九年级 · 度量几何学
如图, 在矩形 $A B C D$ 中, $A B=4, A D=2$, 动点 $P$ 从点 $A$ 开始以每秒 2 个单位长度沿 $A B$ 向终点 $B$ 运动, 同时, 动点 $Q$ 从点 $C$ 开始沿 $C-D-A$ 以每秒 3 个单位长度向终点 $A$ 运动, 它们同时到达终点. 连接 $P Q$ 交 $A C$ 于点 $E$. 过点 $E$ 作 $E F \perp P Q$, 交直线 $C D$ 于点 $F$.

(1)当点 $Q$ 在线段 $C D$ 上时, 求证: $\frac{C E}{A E}=\frac{3}{2}$.

(2)当 $D Q=1$ 时，求 $\triangle A P E$ 的面积.

(3)在 $P, Q$ 的运动过程中, 是否存在某一位置, 使得以点 $E, F, Q$ 为顶点的三角形与 $\triangle A B C$ 相似? 若存在, 求 $B P$ 的长; 若不存在, 请说明理由.

备用图


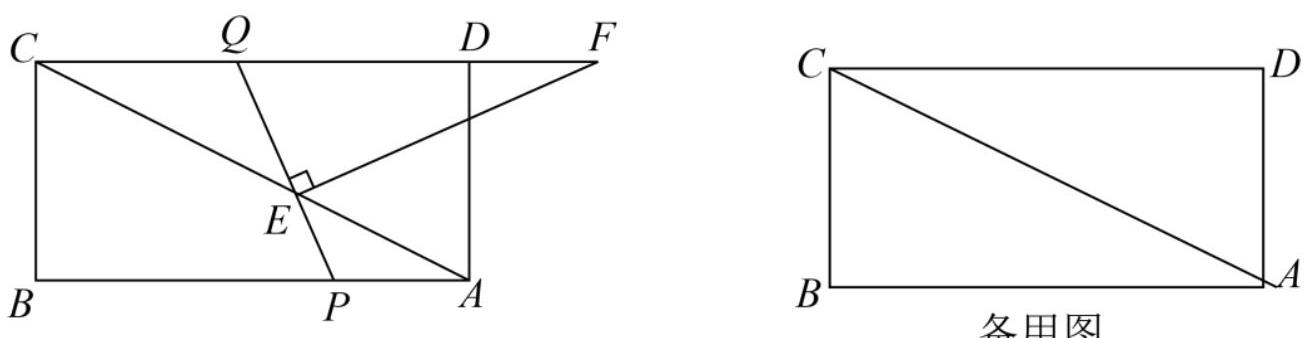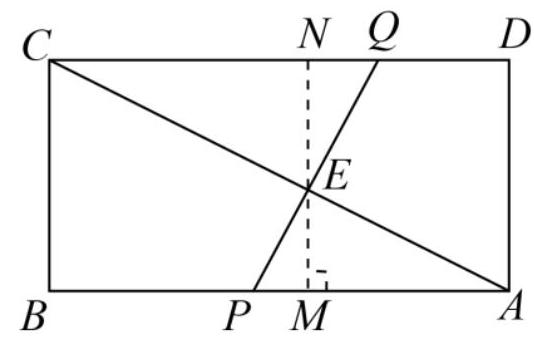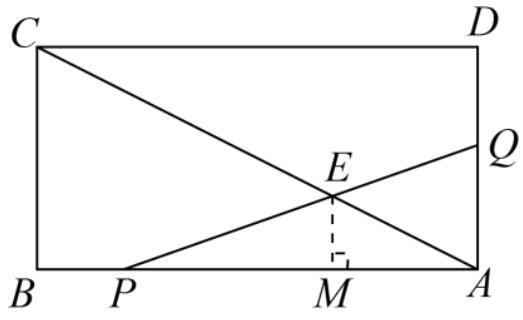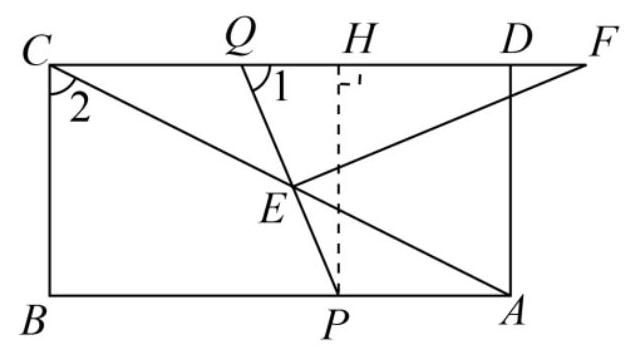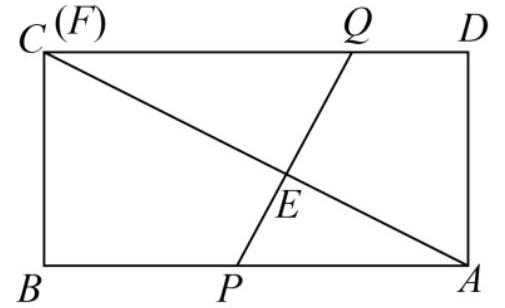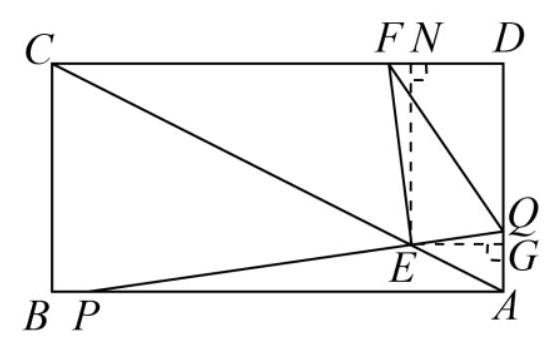
答案:  (1)见解析

(2) $\frac{4}{5}$ 或 $\frac{25}{24}$

(3) $B P$ 的长为 $\frac{14}{5}$ 或 2 或 $\frac{26-2 \sqrt{109}}{15}$

解析: （1）证明 $\triangle C Q E \sim \triangle A P E$ 即可得到答案;

(2) (1)当点 $Q$ 在 $C D$ 上时, 如图 1, $C Q=C D-D Q=3$. 过点 $E$ 作 $A B$ 的垂线交 $A B$ 于点 $M$,交 $C D$ 于点 $N$. (2)当点 $Q$ 在 $A D$ 上时, 如图 2, 作 $E M \perp A B$ 于点 $M$, 设 $E M=h$, 再利用相似三角形的性质求解三角形的高, 再利用面积公式计算即可;

（3）分三种情况讨论：(1)当点 $Q$ 在 $C D$ 上时, 设 $C Q=3 t$, 则 $A P=2 t$, 若点 $F$ 在 $Q$ 的右侧,如图 3, 当 $\triangle F E Q \sim \triangle A B C$, 则 $\angle 1=\angle 2$, 作 $P H \perp C D$ 于点 $H$, 而 $\angle B=\angle P H Q=90^{\circ}$, $\therefore \triangle A B C \sim \triangle P H Q$, 则 $\frac{P H}{Q H}=\frac{A B}{B C}=2$, 从而可得答案; 若点 $F$ 在 $Q$ 的左侧, 如图 4, $\triangle F E Q \sim \triangle A B C$, 点 $F$ 与点 $C$ 重合, 从而可得答案; (2)当点 $Q$ 在 $A D$ 上时, 如图 5, $\triangle F E Q \sim \triangle A B C, \frac{E F}{E Q}=\frac{B A}{B C}=2, \angle F E G=\angle B=90^{\circ}$, 作 $E N \perp C D$ 于点 $N, E G \perp A D$ 于点 $G$. , 则 $\angle N E Q=90^{\circ}$, 再结合相似三角形的性质建立方程可得答案.

【详解】(1) 当点 $Q$ 在线段 $C D$ 上时, 由题意可得: $A B / / C D, C Q=3 t, A P=2 t$, $\therefore \triangle C Q E \sim \triangle A P E$,

$\therefore \frac{C E}{A E}=\frac{C Q}{A P}=\frac{3}{2}$.

(2) (1)当点 $Q$ 在 $C D$ 上时, 如图 1, $C Q=C D-D Q=3$. 过点 $E$ 作 $A B$ 的垂线交 $A B$ 于点 $M$,交 $C D$ 于点 $N$.

图1

由 $\frac{C Q}{A P}=\frac{V_{\text {点 }}}{V_{\text {点 } P}}=\frac{3}{2}$, 得 $A P=2$.

由 $\triangle C Q E \sim \triangle A P E$, 得 $\frac{E N}{E M}=\frac{C E}{A E}=\frac{3}{2}$,

$\therefore E M=\frac{2}{5} M N=\frac{4}{5}$,

$\therefore S_{\triangle A P E}=\frac{1}{2} A P \cdot E M=\frac{1}{2} \times 2 \times \frac{4}{5}=\frac{4}{5}$.

(2)当点 $Q$ 在 $A D$ 上时, 如图 2, 作 $E M \perp A B$ 于点 $M$, 设 $E M=h$.

图2

$A Q=A D-D Q=1, \quad A P=\frac{2}{3}(C D+D Q)=\frac{10}{3}$.

同理: $\triangle A M E \sim \triangle A B C$,

$\therefore \frac{E M}{A M}=\frac{B C}{A B}=\frac{1}{2}$,

$\therefore A M=2 E M=2 h$.

同理: $\triangle P M E \sim \triangle P A Q$, 得 $\frac{E M}{P M}=\frac{A Q}{P A}=\frac{1}{\frac{10}{3}}=\frac{3}{10}$,

$\therefore P M=\frac{10}{3} E M=\frac{10}{3} h$.

$\therefore A P=P M+A M=\frac{10}{3} h+2 h=\frac{10}{3}$, 解得 $h=\frac{5}{8}$,

$\therefore S_{\triangle A P E}=\frac{1}{2} A P \cdot E M=\frac{1}{2} \times \frac{10}{3} \times \frac{5}{8}=\frac{25}{24}$.

$\therefore \triangle A P E$ 的面积为 $\frac{4}{5}$ 或 $\frac{25}{24}$.

（3）(1)当点 $Q$ 在 $C D$ 上时, 设 $C Q=3 t$, 则 $A P=2 t$.

图3

若点 $F$ 在 $Q$ 的右侧, 如图 3, 当 $\triangle F E Q \sim \triangle A B C$, 则 $\angle 1=\angle 2$.

作 $P H \perp C D$ 于点 $H$, 而 $\angle B=\angle P H Q=90^{\circ}$,

$\therefore \triangle A B C \sim \triangle P H Q$, 则 $\frac{P H}{Q H}=\frac{A B}{B C}=2$,

$\therefore Q H=\frac{1}{2} P H=1$.

$\because H D=A P=2 t$,

$\therefore C D=C Q+Q H+H D=3 t+1+2 t=4$,

解得 $t=\frac{3}{5}$.

$\therefore B P=4-2 t=4-\frac{6}{5}=\frac{14}{5}$.

若点 $F$ 在 $Q$ 的左侧, 如图 $4, \triangle F E Q \sim \triangle A B C$, 点 $F$ 与点 $C$ 重合.

图4

$\because A C=\sqrt{A B^{2}+B C^{2}}=\sqrt{4^{2}+2^{2}}=2 \sqrt{5}$,

又 $\because \frac{C E}{A E}=\frac{3}{2}$

$\therefore A E=\frac{2}{5} A C=\frac{4 \sqrt{5}}{5}$.

$\because$ 由 $\triangle F E Q \sim \triangle A B C$ 结合对顶角可得: $\angle A E P=\angle B=90^{\circ}$, 而 $\angle P A E=\angle B A C$,

$\therefore \triangle A E P \sim \triangle A B C$,

$\therefore \frac{A E}{A B}=\frac{A P}{A C}$, 即 $\frac{4 \sqrt{5}}{5}=\frac{A P}{2 \sqrt{5}}$, 则 $A P=2$,

$\therefore B P=A B-A P=2$.

(2)当点 $Q$ 在 $A D$ 上时, 如图 5, $\triangle F E Q \sim \triangle A B C, \frac{E F}{E Q}=\frac{B A}{B C}=2, \angle F E G=\angle B=90^{\circ}$,作 $E N \perp C D$ 于点 $N, E G \perp A D$ 于点 $G$. , 则 $\angle N E Q=90^{\circ}$,

图5

由 $\angle F E Q=\angle N E G=90^{\circ}$, 得 $\angle F E N=\angle Q E G$,

$\therefore$ Rt $\triangle F E N \sim$ Rt $\triangle Q E G$,

$\therefore \frac{E N}{E G}=\frac{E F}{E Q}=2$.

同理可得: $\frac{A G}{E G}=\frac{B C}{A B}=\frac{1}{2}$,

设 $A G=k$ ，则 $E G=2 A G=2 k ， E N=2 E G=4 k$.

$\therefore D G=E N=4 k, \quad A D=A G+D G=5 k$,

由 $A D=2$, 得 $5 k=2, k=\frac{2}{5}$,

$\therefore A G=\frac{2}{5}, \quad E G=\frac{4}{5}$.

由题意, $\frac{A Q}{B P}=\frac{V_{\text {点 } Q}}{V_{\text {点 } P}}=\frac{6-3 t}{4-2 t}=\frac{3}{2}$,

设 $A Q=3 x$, 则 $B P=2 x, A P=4-2 x, Q G=A Q-A G=3 x-\frac{2}{5}$,

由 $\triangle Q G E \sim \triangle Q A P$, 得 $\frac{E G}{A P}=\frac{Q G}{Q A}$, 即 $\frac{\frac{4}{5}}{4-2 x}=\frac{3 x-\frac{2}{5}}{3 x}$,

化简, 得 $15 x^{2}-26 x+4=0$,

解得 $x_{1}=\frac{13+\sqrt{109}}{15}$ (舍去), $x_{2}=\frac{13-\sqrt{109}}{15}$.

$\therefore B P=2 x=\frac{26-2 \sqrt{109}}{15}$.

综上所述, $B P$ 的长为 $\frac{14}{5}$ 或 2 或 $\frac{26-2 \sqrt{109}}{15}$.

【点睛】本题考查的是动态几何问题, 矩形的性质, 相似三角形的判定与性质, 一元二次方程的解法, 清晰的分类讨论, 细心的计算是解本题的关键.